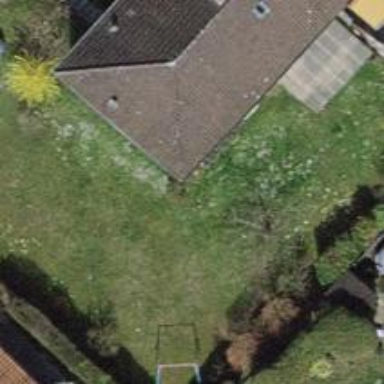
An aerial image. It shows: Garden enclosed by fence.